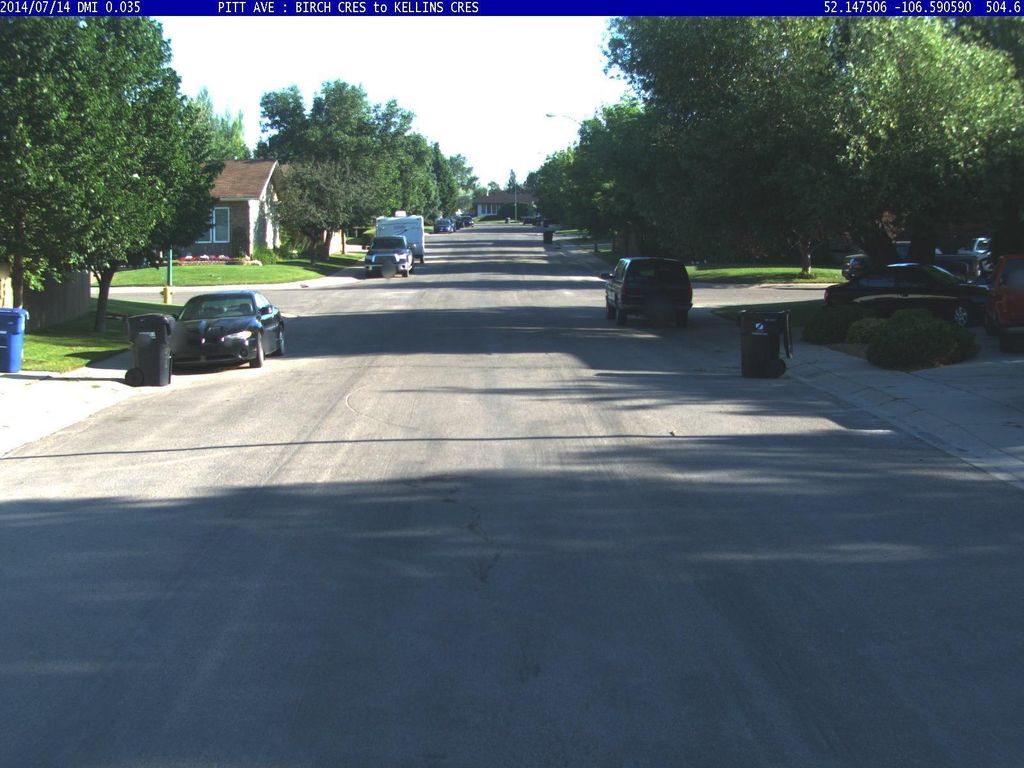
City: saskatoon